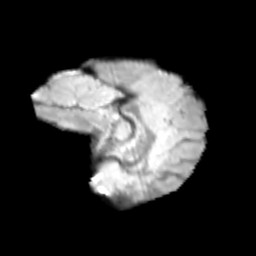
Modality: T2w
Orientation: sagittal
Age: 12
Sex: male
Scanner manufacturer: siemens
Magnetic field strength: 3 T
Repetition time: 3.8 s
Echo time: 0.07 s